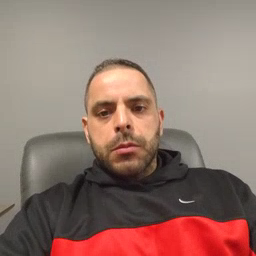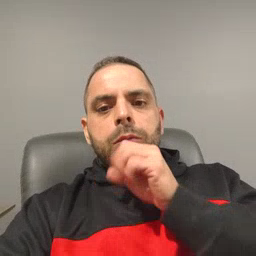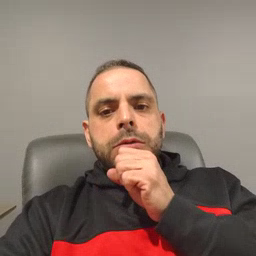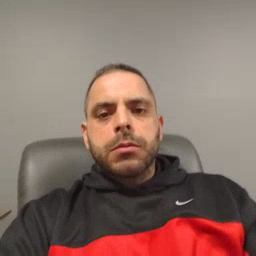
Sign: orange